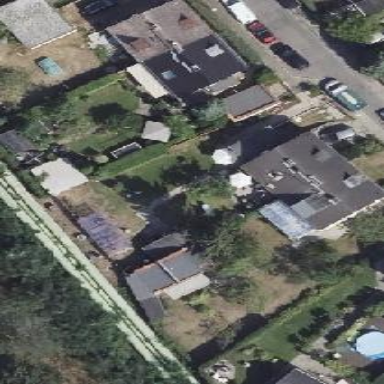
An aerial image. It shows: Semi-detached house with gabled roof.